Question: Count the number of objects in the diagram.
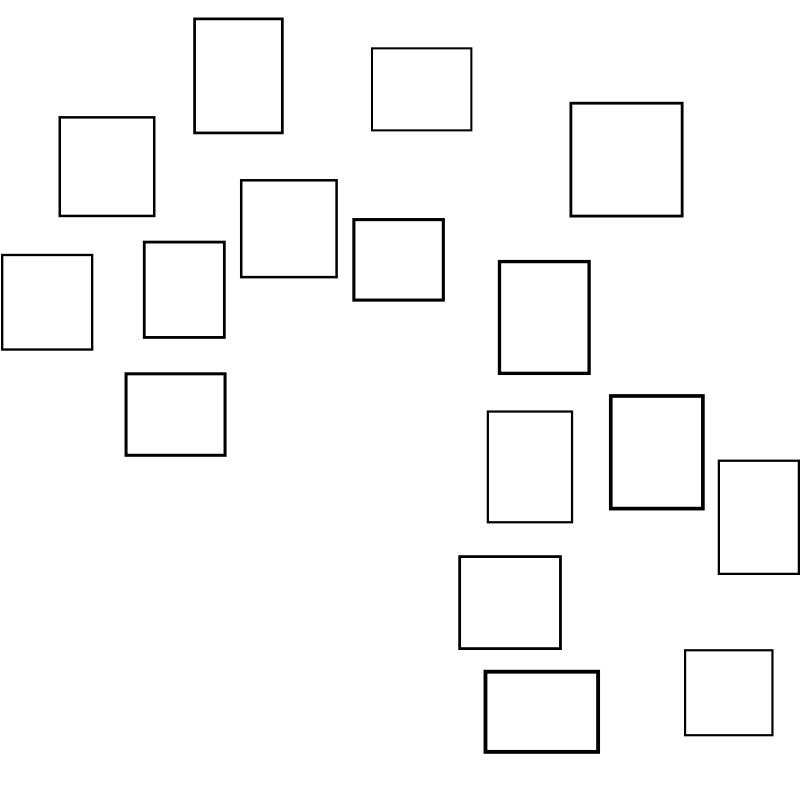
Answer: 16